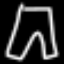
Label: pants